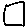
Label: square